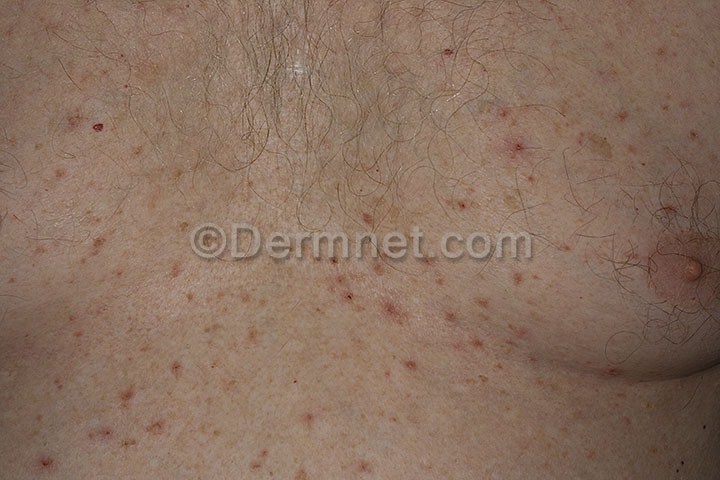
Disease: Bullous Disease Photos